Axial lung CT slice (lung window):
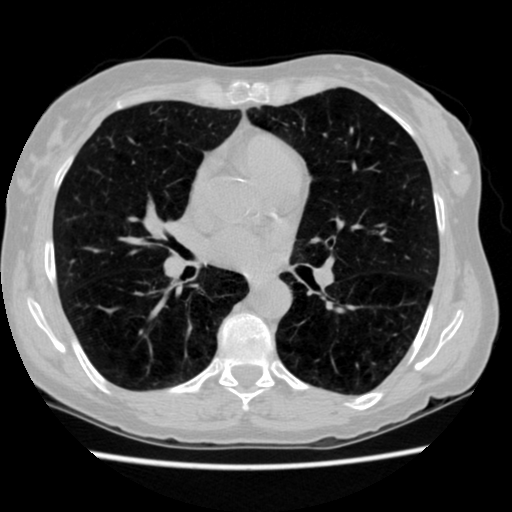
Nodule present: no